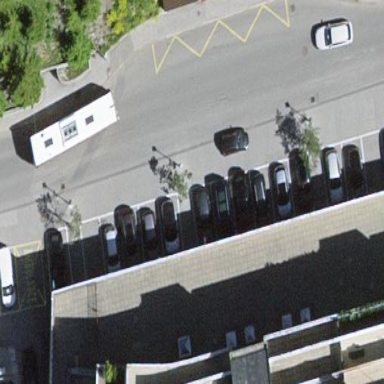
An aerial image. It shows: Parking area with surface.